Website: crate-barrel
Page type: account-dashboard
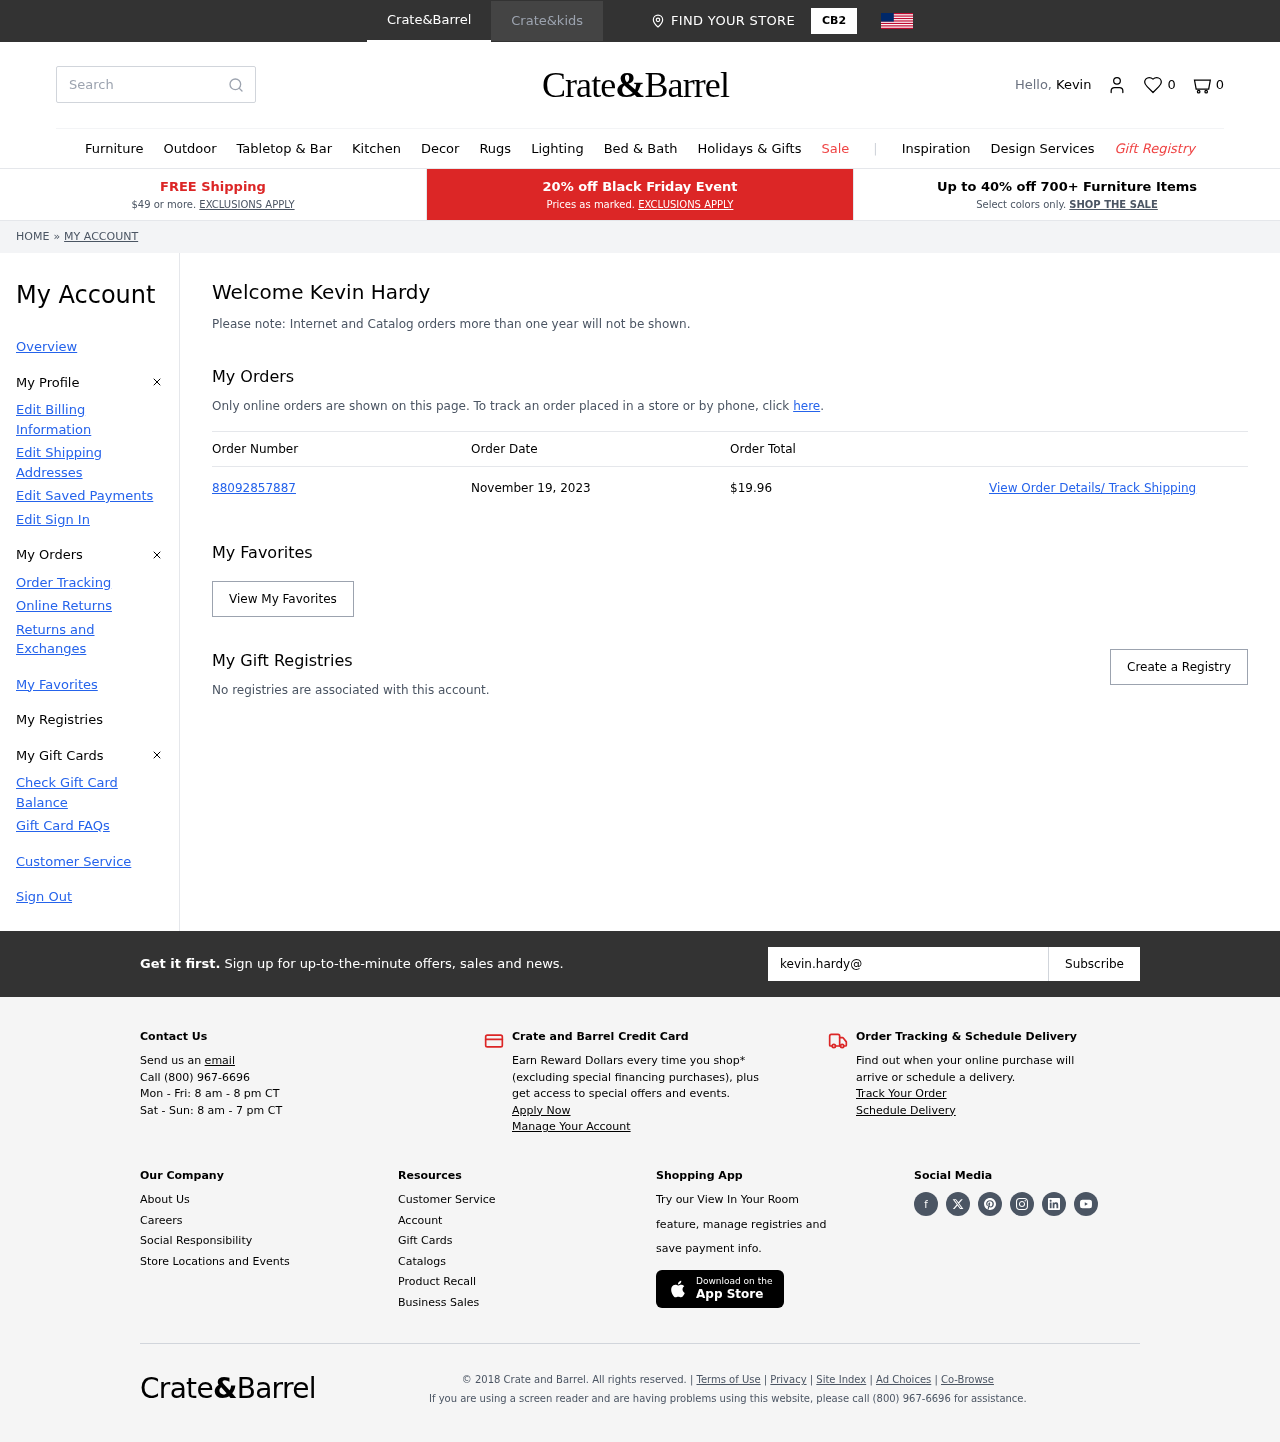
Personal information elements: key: PII_EMAIL
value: kevin.hardy@hotmail.com
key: PII_FIRSTNAME
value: Kevin
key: PII_FULLNAME
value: Kevin Hardy
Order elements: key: ORDER_NUM_ITEMS
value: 0
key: ORDER_NUMBER
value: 88092857887
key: ORDER_DATE
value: November 19, 2023
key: ORDER_TOTAL
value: $19.96
Search elements: key: HEADER_SEARCH
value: Search
Other elements: key: FAVORITES_COUNT
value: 0